Question: I'm building a Swing app in which I'd like to put a "fat header" as in this image:

Is there a nice way to get the native system colour for that background area? So on Ubuntu with a default theme I'd like to get the colour in the image, but for other themes, and on Windows, I'd also like to have something sensible. I'm using the native Look & Feel.
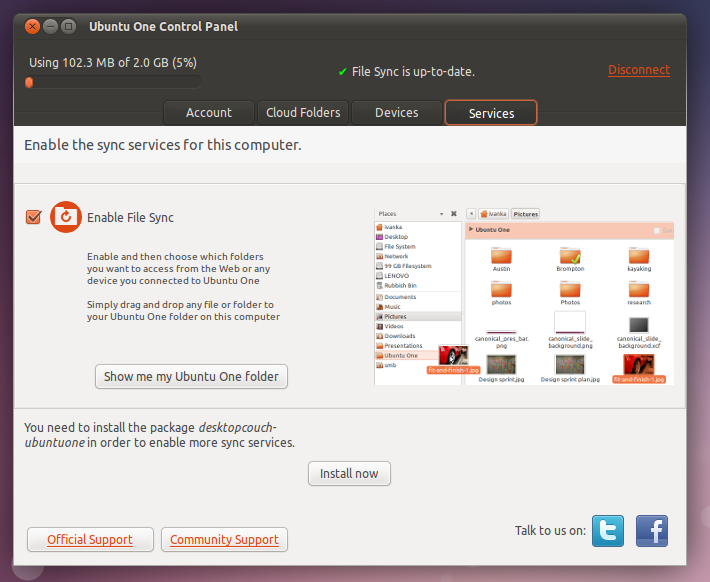
Answer: FatHeader is probably 'JMenuBar', for <URL>